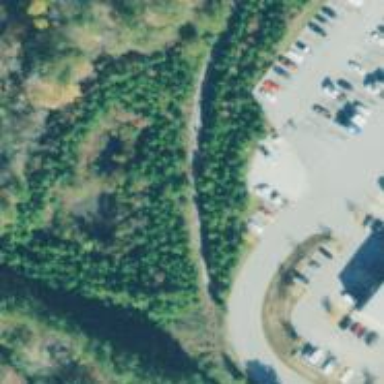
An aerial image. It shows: Rail spur service.